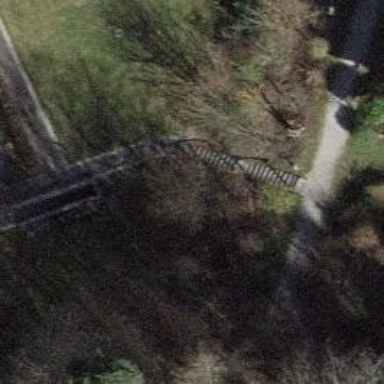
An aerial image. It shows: Hedge barrier.